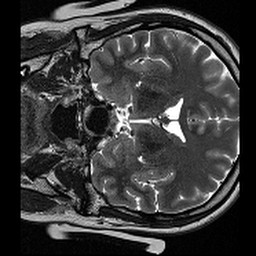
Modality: T2w
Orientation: coronal